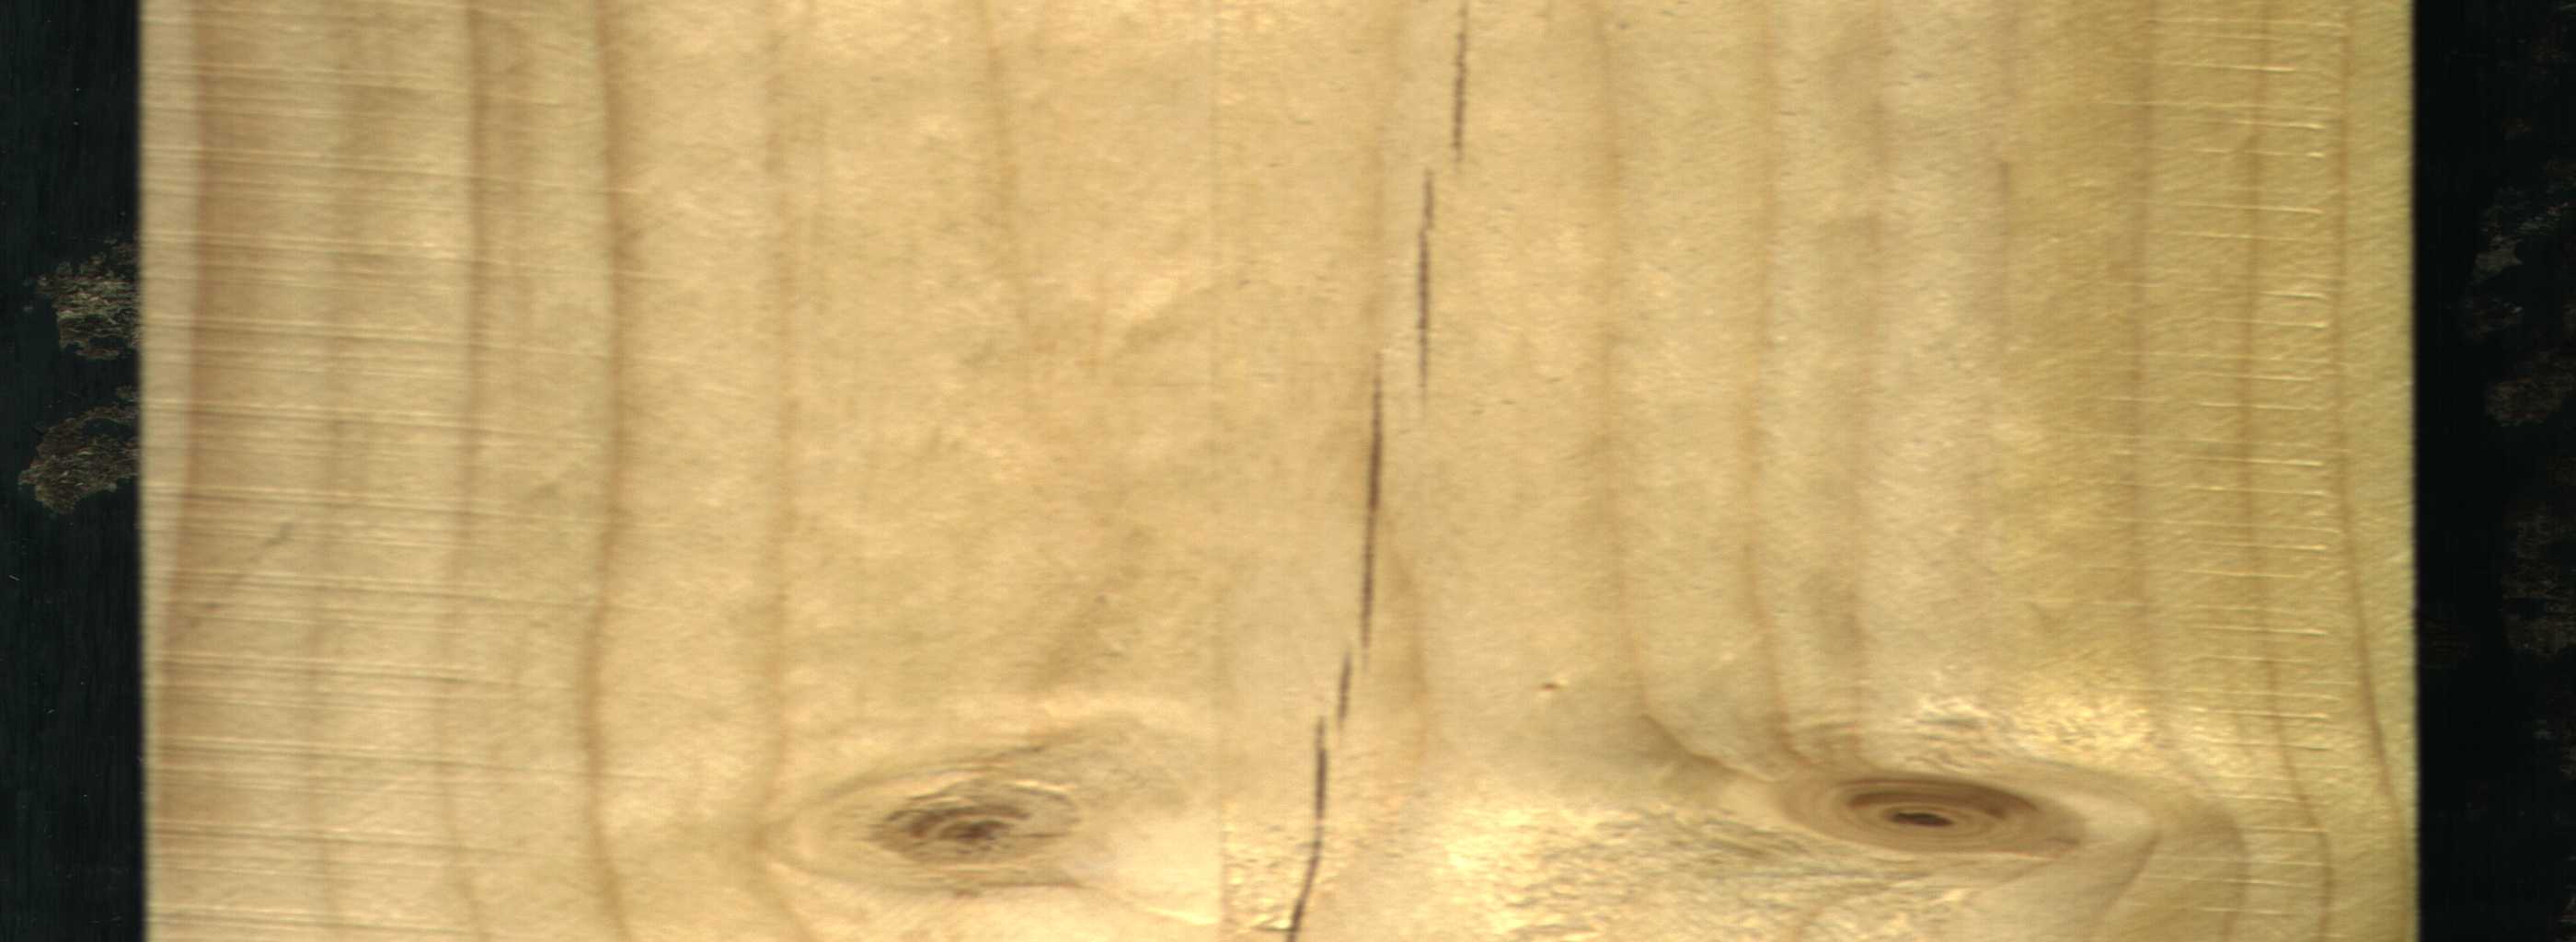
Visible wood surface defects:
resin
Crack
Crack
Crack
Live_Knot
Live_Knot